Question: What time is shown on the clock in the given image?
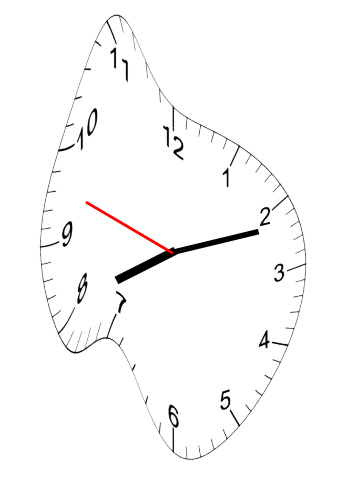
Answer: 08:11:48